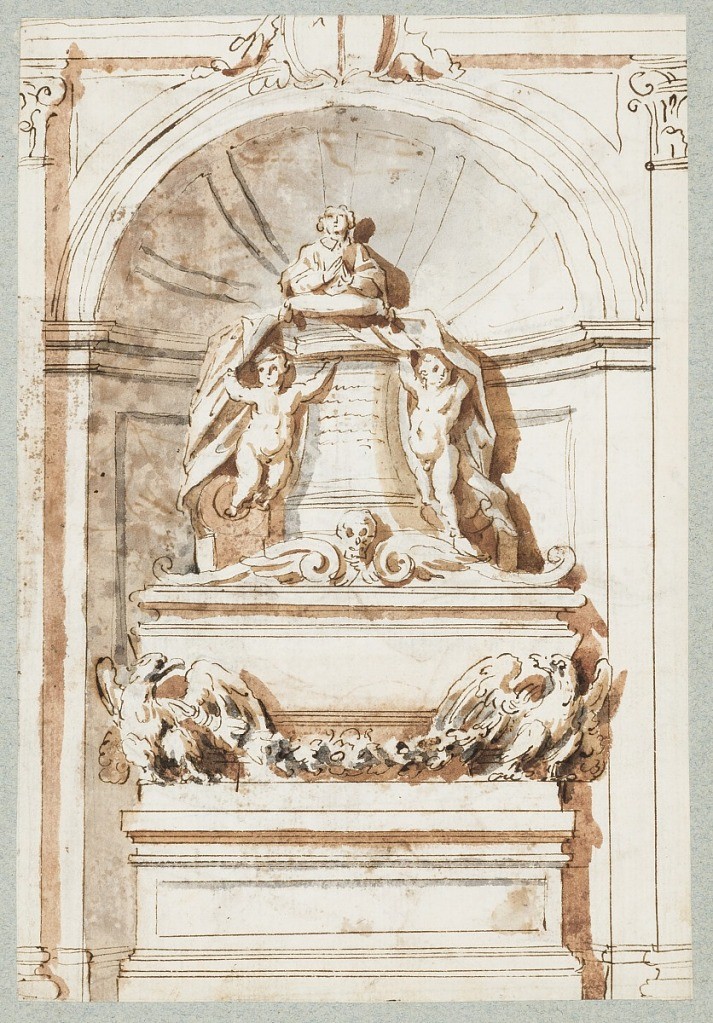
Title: A Tomb Monument
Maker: Gilles-Marie Oppenord, French, 1672–1742
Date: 1692–99
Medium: Pen and brown ink with brown and gray washes on laid paper
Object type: Album page
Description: Vertical rectangle.

Recto: A tomb monument within a niche consisting of a male bust on a high base flanked by putti holding draperies. below, a sarcophagus flanked by eagles with a garland suspended between them, possibly inspired by the tomb of Cardinal Priuli in S. Marco, Rome.

Verso: Joseph leads Mary, holding the Christ Child, followed by the ass and two putti. A vertical line divides the scene from a standing Madonna and Child.

One sheet of paper drawn on recto and verso, mounted onto an album page with window cutout to see verso.